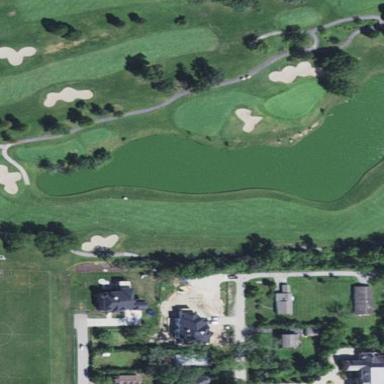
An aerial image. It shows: Grassy area designated as golf fairway.